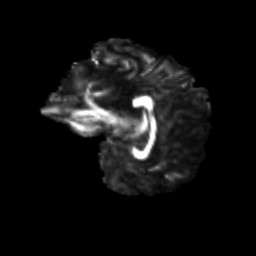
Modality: FA
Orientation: sagittal
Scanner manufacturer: siemens
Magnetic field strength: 3 T
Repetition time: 9.2 s
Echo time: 0.084 s